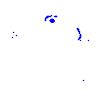
Particle: pion